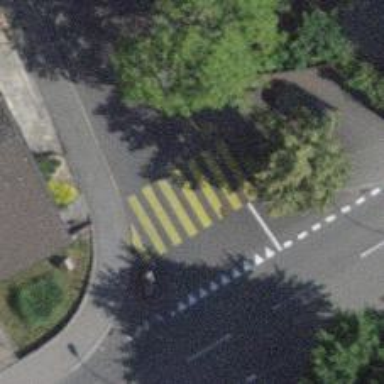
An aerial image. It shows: Uncontrolled zebra crossing on the road.